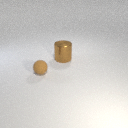
small brown rubber sphere in front of large brown metal cylinder